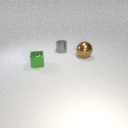
large brown metal sphere to the right of small green metal cube